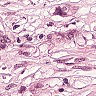
Metastatic tissue present: yes